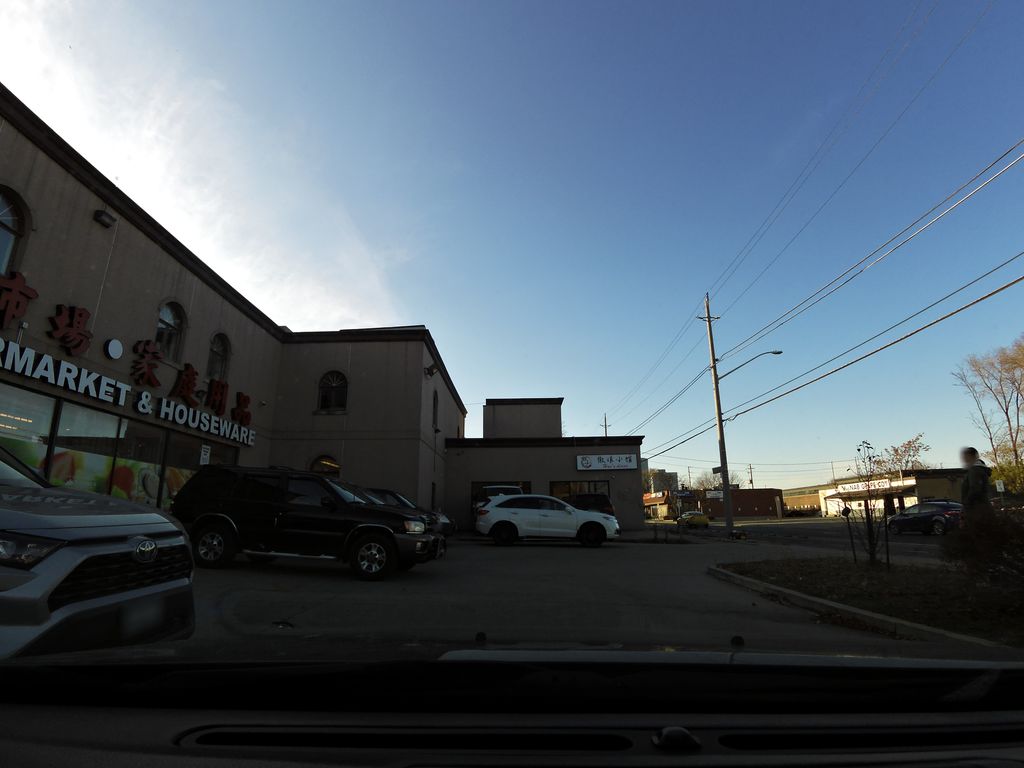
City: hamilton